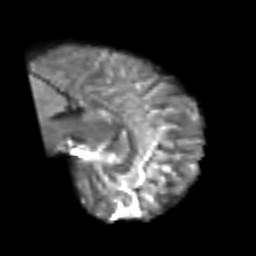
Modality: T2w
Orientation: sagittal
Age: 50
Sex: male
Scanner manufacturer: siemens
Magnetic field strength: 3 T
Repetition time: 6.1 s
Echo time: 0.101 s